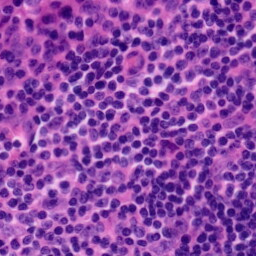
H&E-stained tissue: Tonsil